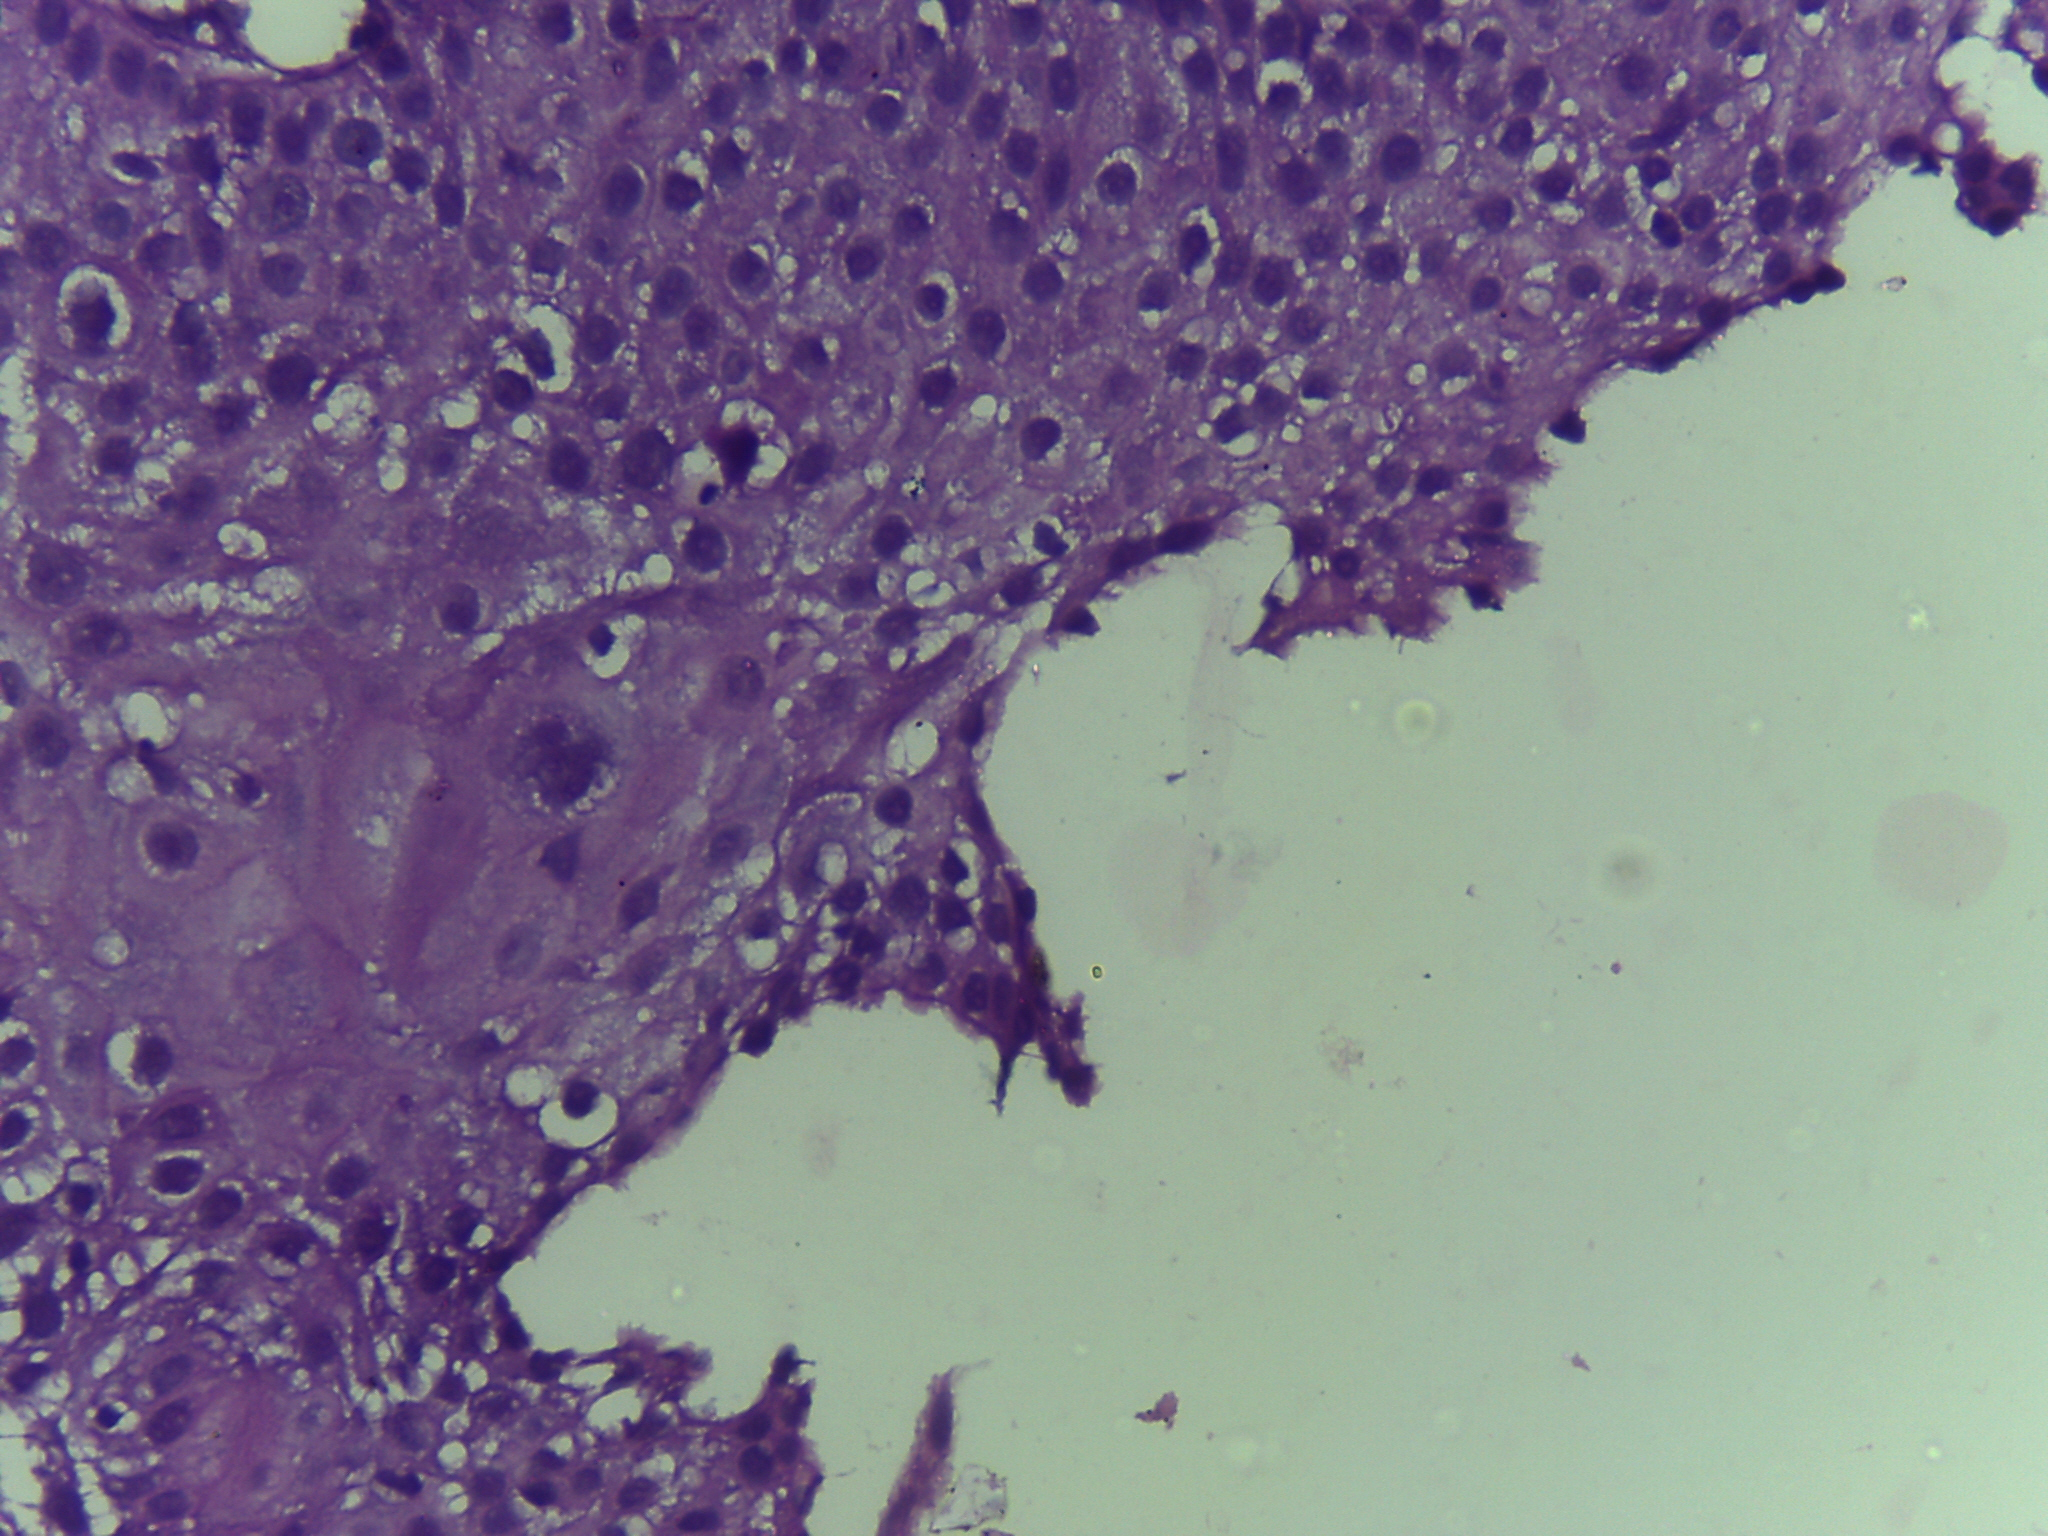
Diagnosis: OSCC